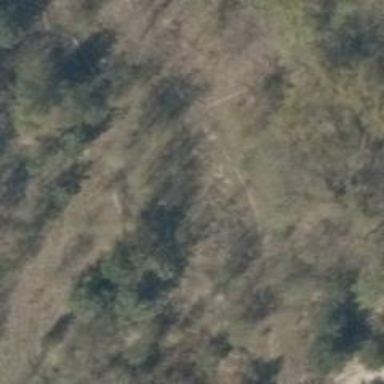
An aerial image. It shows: Track road with grade4 tracktype.